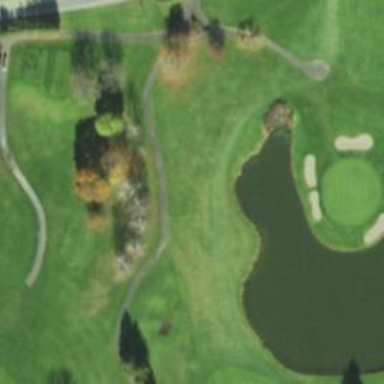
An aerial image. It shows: Path used for both walking and golf.